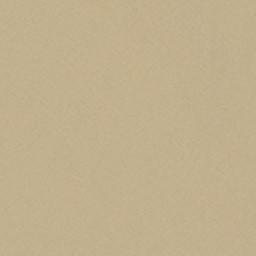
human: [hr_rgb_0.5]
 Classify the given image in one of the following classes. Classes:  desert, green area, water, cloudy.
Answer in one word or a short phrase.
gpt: desert